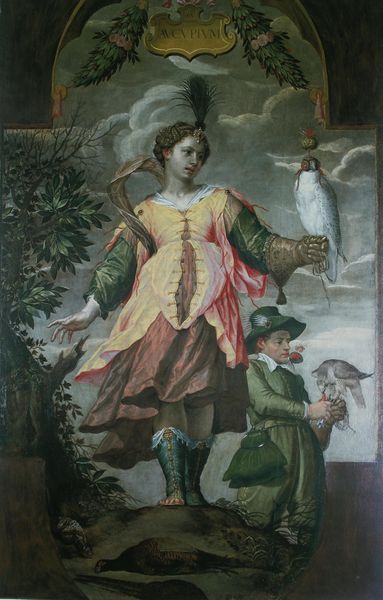
Titel: Deckenmalerei aus dem Charlottentrakt der Residenz München: Aucupium, Vogelfang
Künstler: Peter Candid
Standort: München
Institution: Bayerisches Nationalmuseum
Schlagwörter: adler, baum, blau, blätter, dunkel, falke, feder, flügel, fuß, gemälde, hand, himmel, kopf, laub, mann, vogel, weiß, wolken, baumstämme, gelb, grün, landschaft, menschen, mädchen, ocker, äste, braun, bunt, frau, frisur, grau, handschuh, handschuhe, hut, hüte, kleid, männer, profil, schmuck, zeichnung, dach, rot, schleier, tier, tiere, weg, wolke, beige, haube, hochformat, mode, rock, architektur, band, diener, federn, gefieder, gesicht, kleidung, mensch, rahmen, stehen, stein, taube, tot, bild, bildnis, hände, porträt, ast, baumstamm, natur, strauch, vögel, zweige, gehen, pfad, boden, figur, gewand, mantel, stehend, kind, personen, blatt, pflanze, renaissance, rosa, seide, genre, bewölkt, schrift, rahmung, bogen, zwei, jungen, fels, grafik, graphik, figuren, rundbogen, wehen, wild, tafel, kopftuch, inschrift, wandgemälde, woken, strumpf, faltenwurf, podest, junge, zehen, jahreszahl, pink, strümpfe, barfuss, eingang, nische, schild, stolz, knabe, orient, orientalisch, zweig, titel, stiefel, herrscher, pfau, laubbaum, beutel, tasche, allegorie, göttin, ganzkörper, jagd, altar, jahr, geflügel, sandale, fasan, fasane, jäger, leder, wams, schreiten, greifvogel, habicht, falkenjagd, fresko, wandbild, kopfschmuck, turban, stumpf, umhängetasche, freskos, baumstumpf, führen, schließe, diana, kelidung, august, hühner, feston, latein, geischt, jadg, bussard, falkner, greifvögel, stiefl, wehend, ..., raubvogel, falken, türsturz, zähmen, baumstämmer, zahm, falknerin, fasanenjagd, federputz, jahrestafel, nicht, rosqa, turbahn, raubvögel, zwei männner, ajgdt, bunte kleider